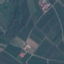
Land use / land cover: PermanentCrop